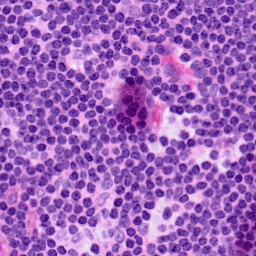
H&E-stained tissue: LymphNode